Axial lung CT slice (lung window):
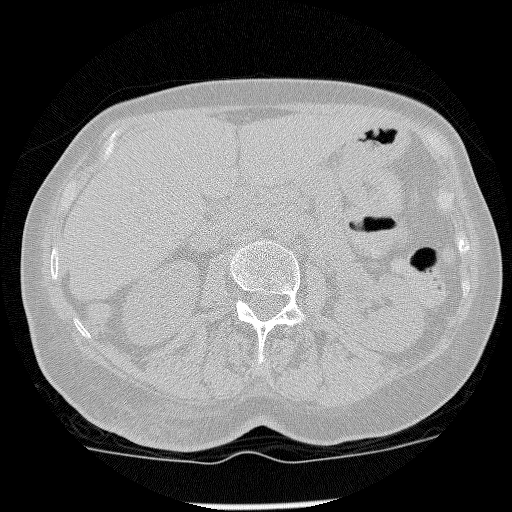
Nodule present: no